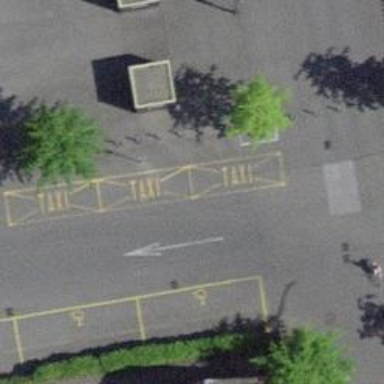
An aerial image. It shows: Bollard.